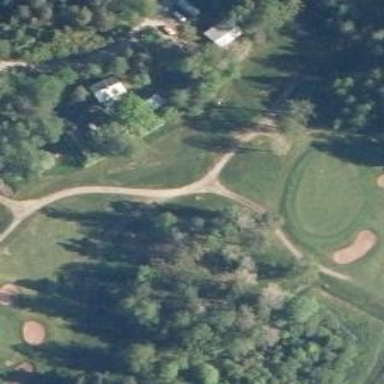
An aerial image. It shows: Footway that resembles golf path.